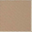
Piece: xx